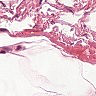
Metastatic tissue present: no